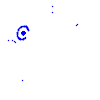
Particle: pion